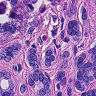
Metastatic tissue present: yes